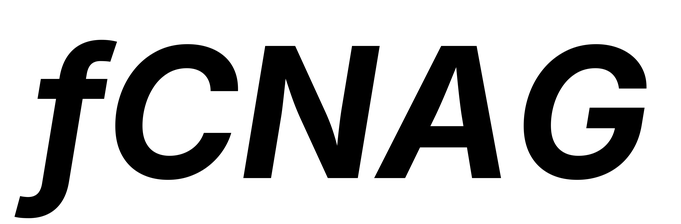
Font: Inter-Italic_Bold_Italic